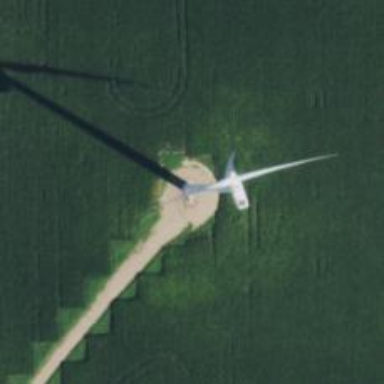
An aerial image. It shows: Wind generator using wind turbines of horizontal axis.